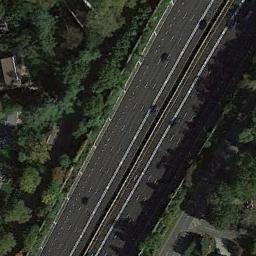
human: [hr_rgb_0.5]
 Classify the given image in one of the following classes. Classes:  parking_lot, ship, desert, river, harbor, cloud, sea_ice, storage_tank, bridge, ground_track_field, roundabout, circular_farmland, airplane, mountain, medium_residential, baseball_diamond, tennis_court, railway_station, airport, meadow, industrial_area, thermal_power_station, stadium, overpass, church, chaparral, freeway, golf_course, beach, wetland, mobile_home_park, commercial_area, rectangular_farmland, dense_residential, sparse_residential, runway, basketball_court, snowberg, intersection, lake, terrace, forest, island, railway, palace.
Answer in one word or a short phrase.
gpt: freeway